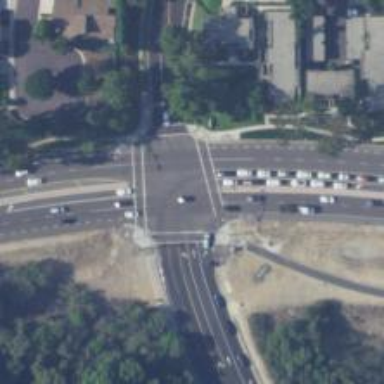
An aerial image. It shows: Crossing on the cycleway.